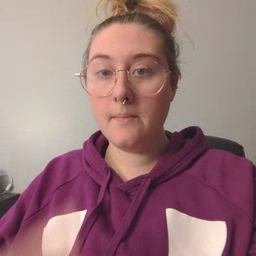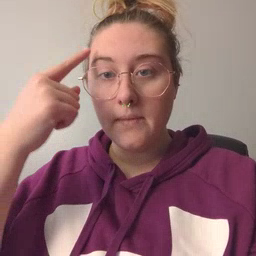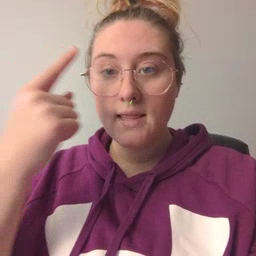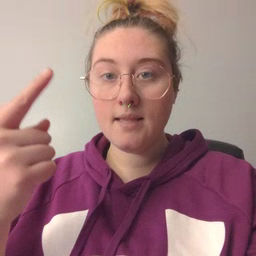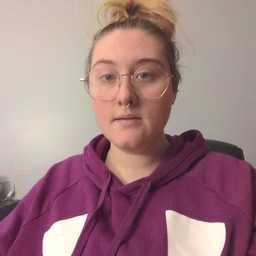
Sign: penny